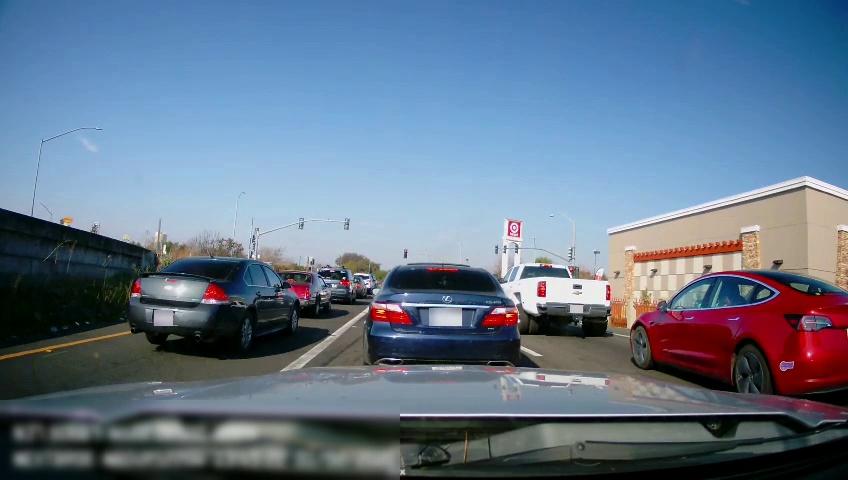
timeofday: Day
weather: Sunny
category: Drivable Space
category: Vehicles | SUV
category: Vehicles | Car
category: Vehicles | SUV
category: Vehicles | Car
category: Vehicles | Car
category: Vehicles | Truck
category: Vehicles | Car
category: Vehicles | Car
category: Lanes | Alternate Lane
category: Lanes | Current Lane
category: Lanes | Current Lane
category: Lanes | Alternate Lane
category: Traffic | Lights
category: Traffic | Lights
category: Traffic | Lights
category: Traffic | Lights
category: Traffic | Lights
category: Traffic | Lights
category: Traffic | Lights